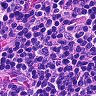
Metastatic tissue present: no